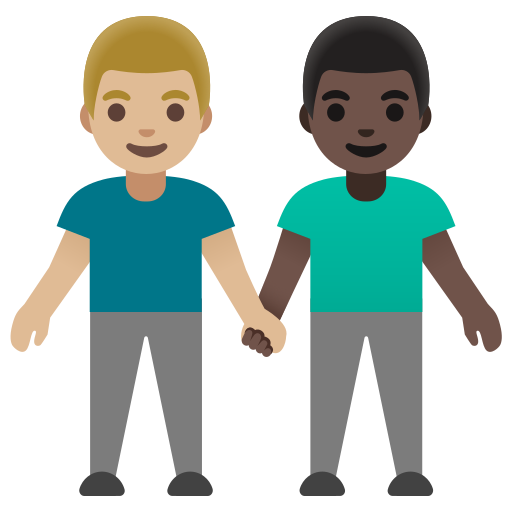
Emoji: 👨🏼‍🤝‍👨🏿